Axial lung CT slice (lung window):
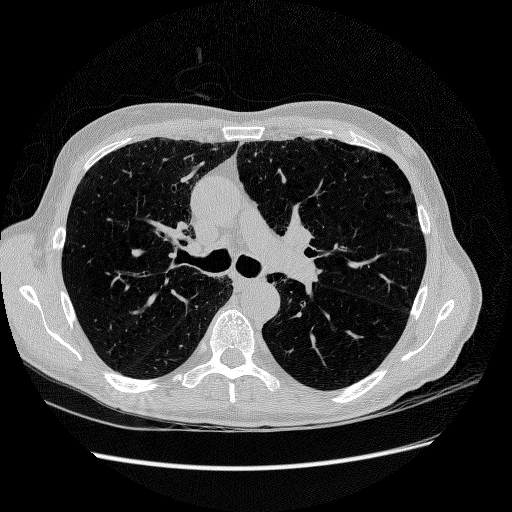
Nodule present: no